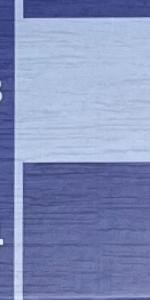
Label: Empty